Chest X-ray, AP view. Patient: 42 years old, sex M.
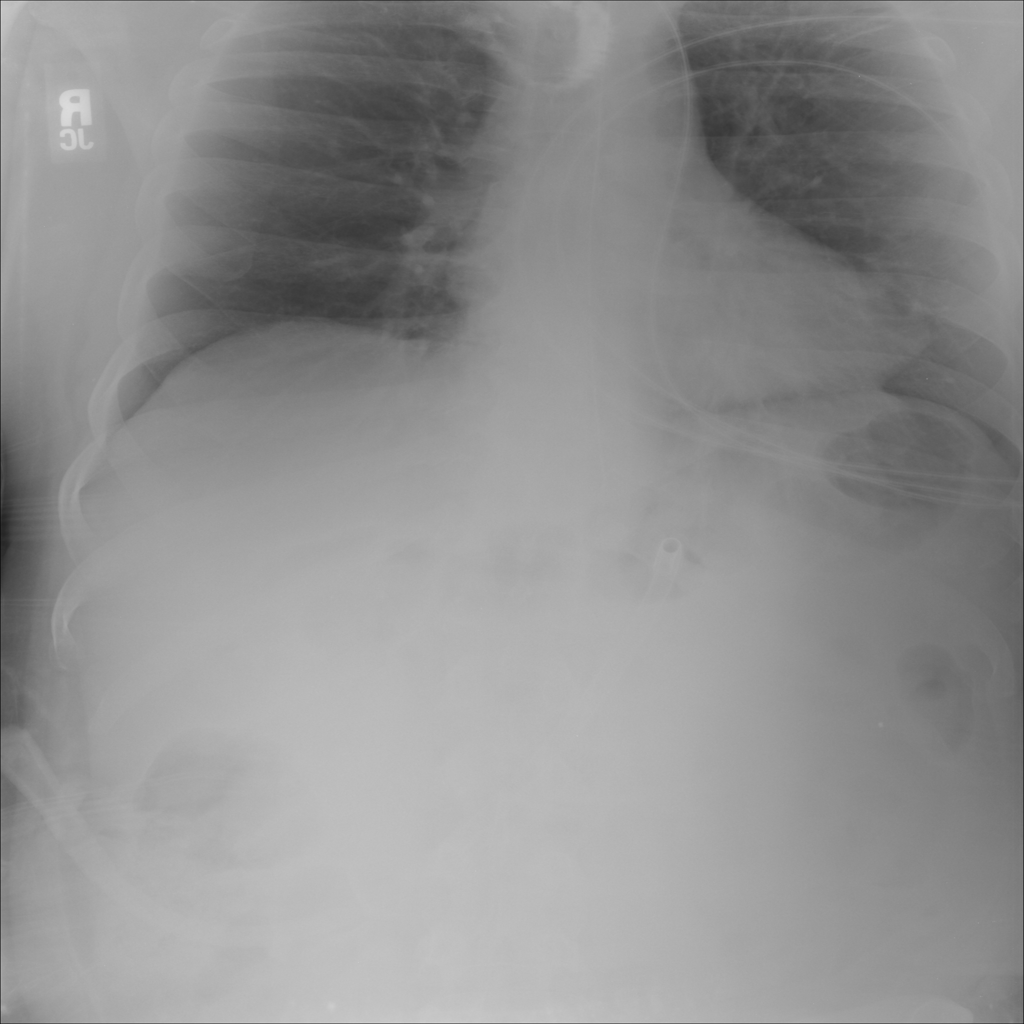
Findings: No Finding